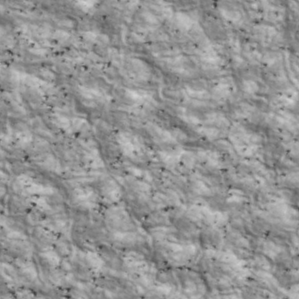
Label: non_frost